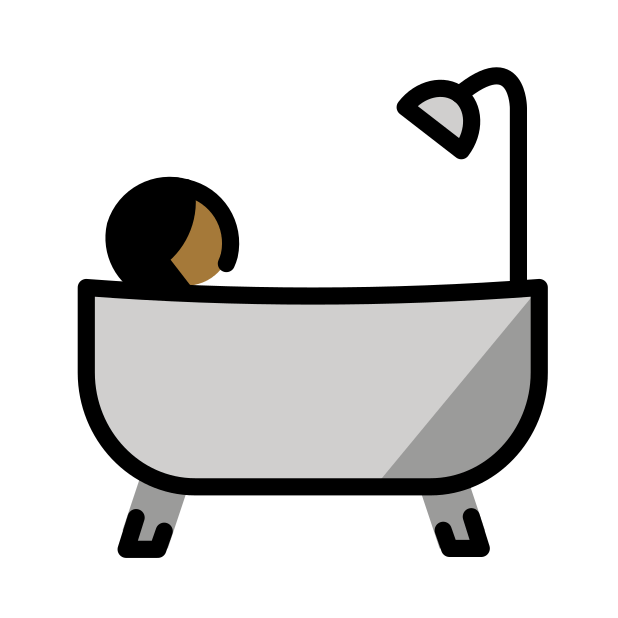
person taking bath: medium-dark skin tone